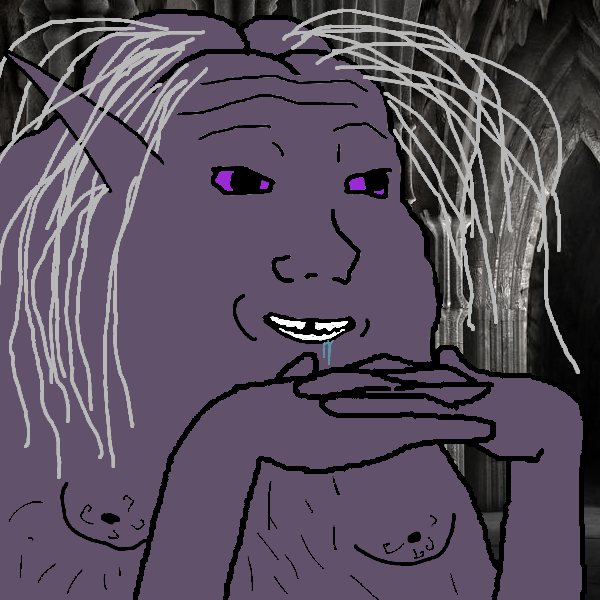
Label: 5_Wojak_with_Background